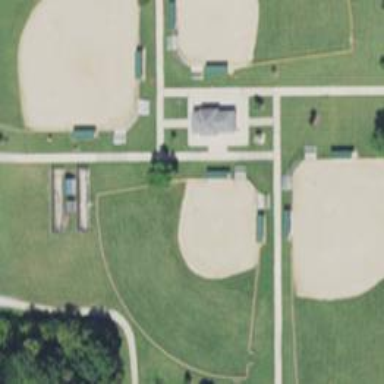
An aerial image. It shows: Baseball pitch for leisure and sports activities.